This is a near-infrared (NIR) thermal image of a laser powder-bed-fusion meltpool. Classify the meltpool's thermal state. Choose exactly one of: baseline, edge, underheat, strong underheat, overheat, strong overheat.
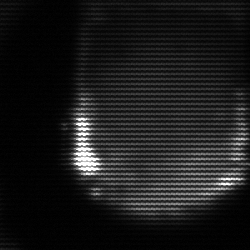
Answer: edge